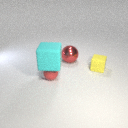
small red rubber sphere to the left of large red metal sphere